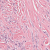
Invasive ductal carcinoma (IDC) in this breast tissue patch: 1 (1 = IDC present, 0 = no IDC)